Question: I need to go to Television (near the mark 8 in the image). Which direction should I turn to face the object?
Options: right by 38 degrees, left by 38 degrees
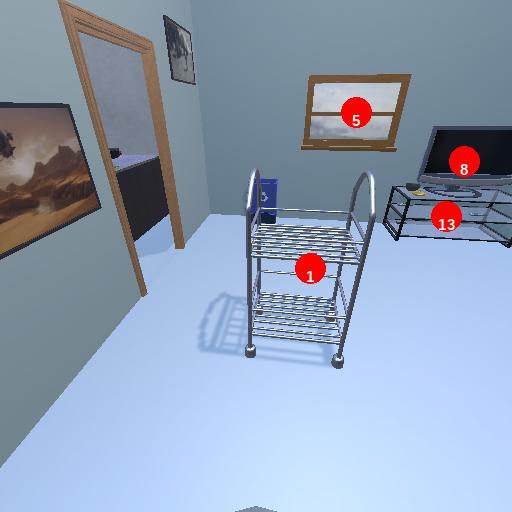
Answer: right by 38 degrees